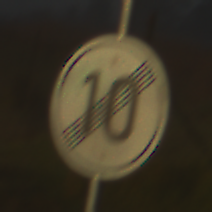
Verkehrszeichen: EndeGeschwindigkeit10
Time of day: SunriseSunset
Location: Outdoor (Nature)
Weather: Clear
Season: NotSpecified
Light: Natural